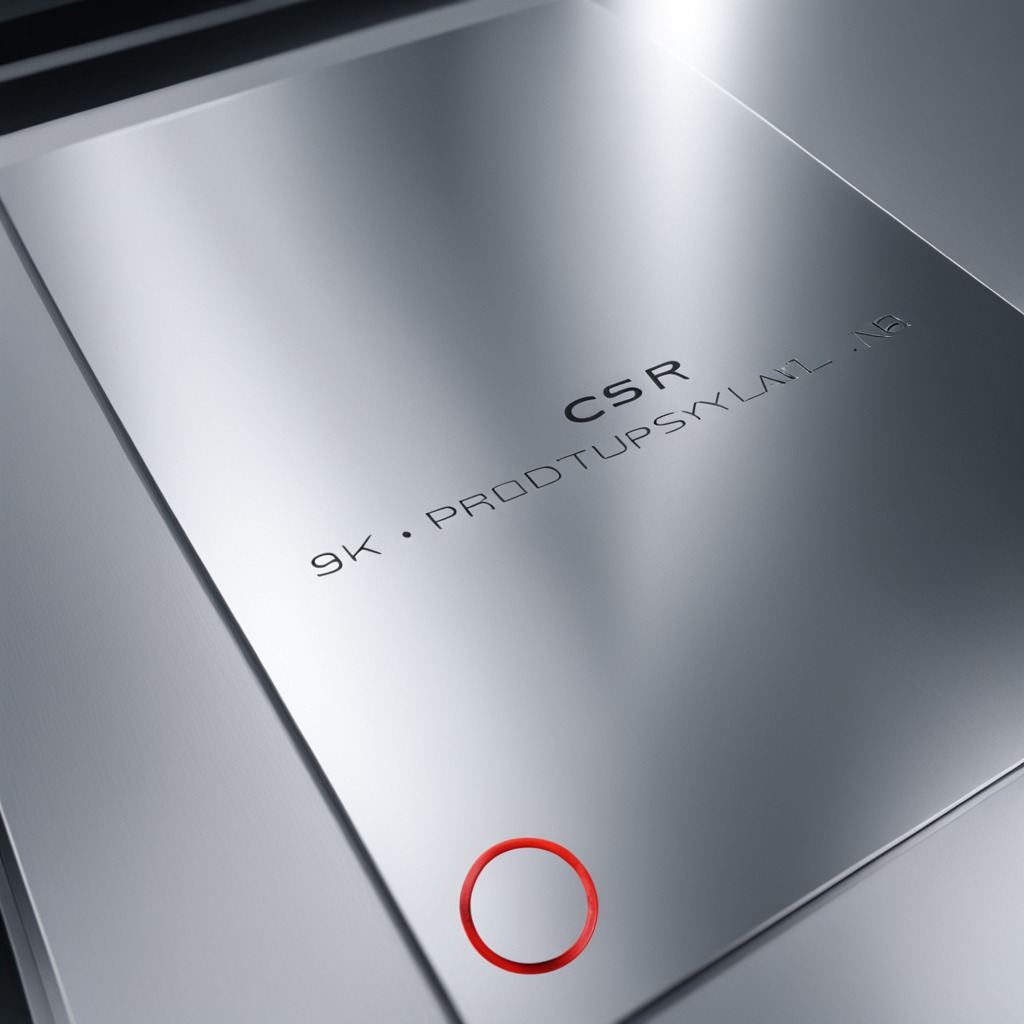
A rubber O-ring is lying on the stainless steel table.